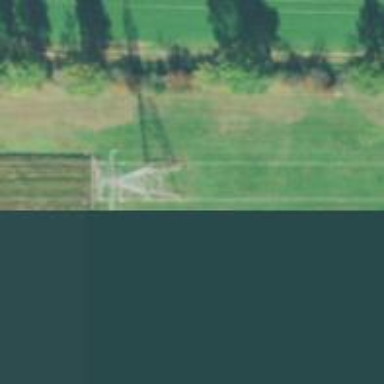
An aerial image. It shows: Lattice structure tower.